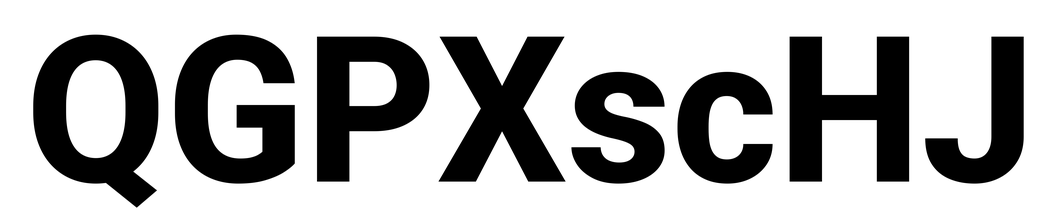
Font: Roboto_ExtraBold